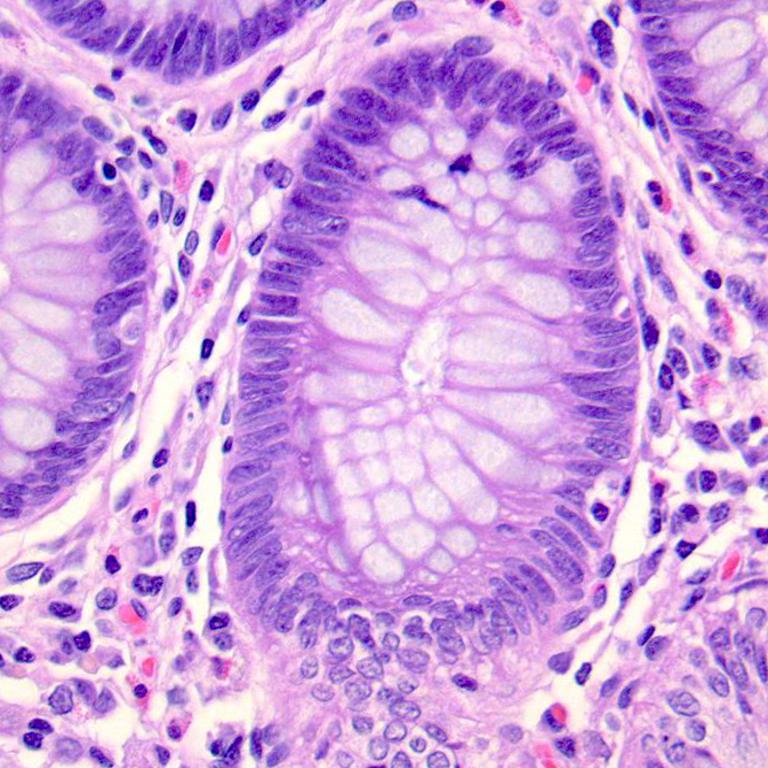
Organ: colon
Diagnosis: benign